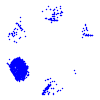
Particle: pion